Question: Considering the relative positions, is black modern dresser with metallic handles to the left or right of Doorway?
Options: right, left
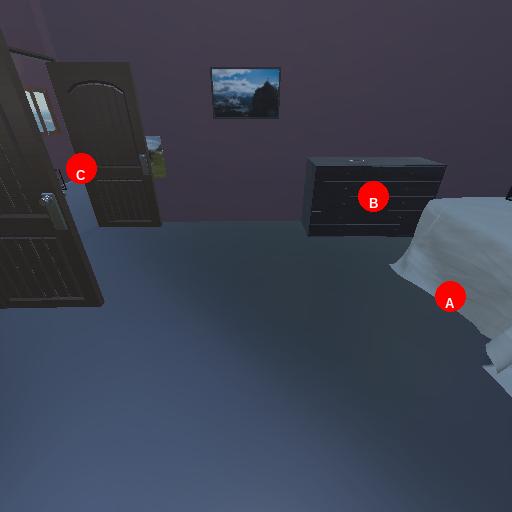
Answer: right